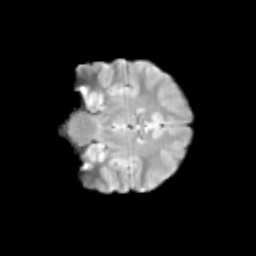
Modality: T2w
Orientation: coronal
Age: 9
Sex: male
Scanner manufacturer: siemens
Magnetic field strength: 3 T
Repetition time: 3.8 s
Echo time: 0.07 s